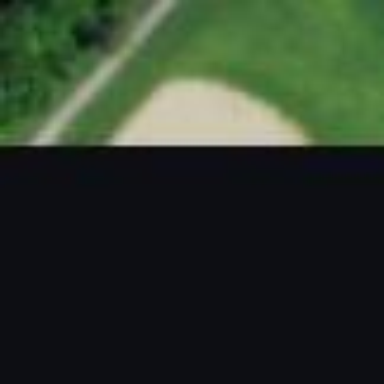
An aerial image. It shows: Baseball pitch for leisure land.